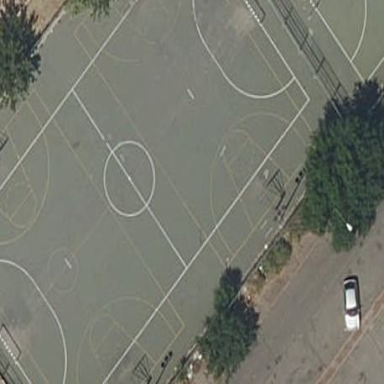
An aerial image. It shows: Handball pitch for leisure and sports activities.